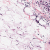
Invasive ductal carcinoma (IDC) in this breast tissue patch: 0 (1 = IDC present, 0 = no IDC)